Question: When you run tests in Visual Studio (with activated CodeCoverage) the code is highlighted to show which parts of code have been executed and which not.
There are three different kinds of highlighting, , and . The following two pseudo codes shows examples in which the code will be partially touched.
'''
if (true || false)
if (false && true)
'''
However, when I run tests I wonder about the highlighting of my code. The blue background indicates that the code has been completely touched, while the dark orange indicates that the code has been partially touched. (The highlight on the last line is )

This does not make sense at all. Since the if statement is built up of a operation it must be completely touched to enter the code for the true statement.
I reckon this is a bug, however, I just wanna be clear that I don't have any misconceptions. Do you see any reason why the if-statement can be partially touched, and though the true statement be raised?
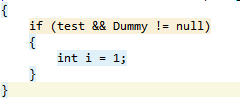
Answer: My guess is that it is because the if body has never been skipped due to the test variable being true. A conditional and is compiled down to something similar to
'''
if (!test)
goto afterBody; // 1
if (!(dummy != null))
goto afterBody; // 2
// body
afterBody:
// next statement
'''
The line marked with 1 is never executed, hence your partial coverage.